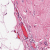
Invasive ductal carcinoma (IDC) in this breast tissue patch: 0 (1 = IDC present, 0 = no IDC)